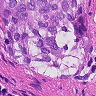
Metastatic tissue present: yes